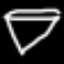
Label: diamond